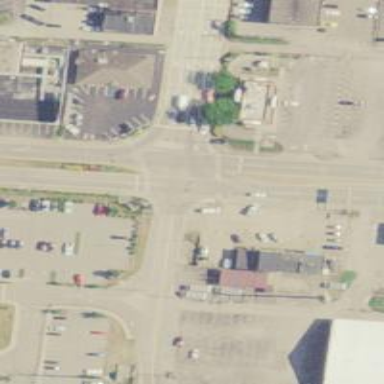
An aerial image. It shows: Marked crossing on the road.